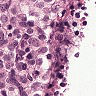
Metastatic tissue present: yes